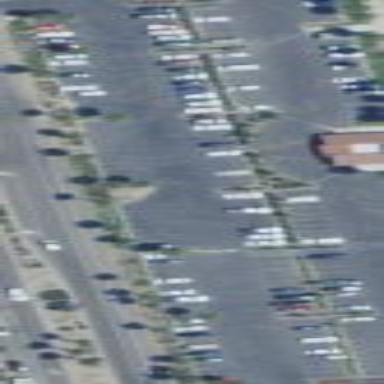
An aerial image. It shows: Parking area with surface.